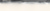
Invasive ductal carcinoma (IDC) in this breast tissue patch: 0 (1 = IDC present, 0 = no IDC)